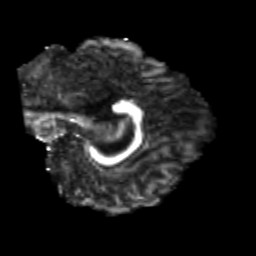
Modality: FA
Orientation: sagittal
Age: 25
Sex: female
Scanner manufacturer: siemens
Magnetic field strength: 3 T
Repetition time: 3.5 s
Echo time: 0.113 s